高一 · 计数
阅读图所示的程序框图, 如果函数的定义域为 $(-3,4)$, 则输出函数的值在（会内的概率为
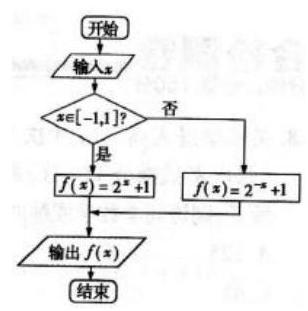
A. $\frac{1}{7}$
B. $\frac{3}{7}$
C. $\frac{2}{7}$
D. $\frac{4}{7}$

答案: A
解析: 12.A 由程序框图得, . 若 $f(x)=\left\{\begin{array}{l}2^{x}+1,-1 \leqslant x \leqslant 1 \\ 2^{-x}+1, x<-1, \frac{1}{2} x>1\end{array}\right.$, 若 $-1 \leq x \leq 1$,令 $\frac{5}{4}<2^{x}+1<\frac{3}{2}$, 即 $\frac{1}{4}<2^{x}<\frac{1}{2}, \therefore-2<x<-1$ (舍去); 若 $x<$ 即（舍去）；

-1 或 $x>1$, 令 $\frac{5}{4}<2^{-x}+1<\frac{3}{2}$, 即 $\frac{1}{4}<2^{-x}<\frac{1}{2}, \therefore 1<x<2$

问题转化为长度的几何概型, 总长度为 4- $(-3)=7$, 所求事件表示的长度为 $2-1=1$, 则所求的概率为 $\frac{1}{7}$ 故选 A.